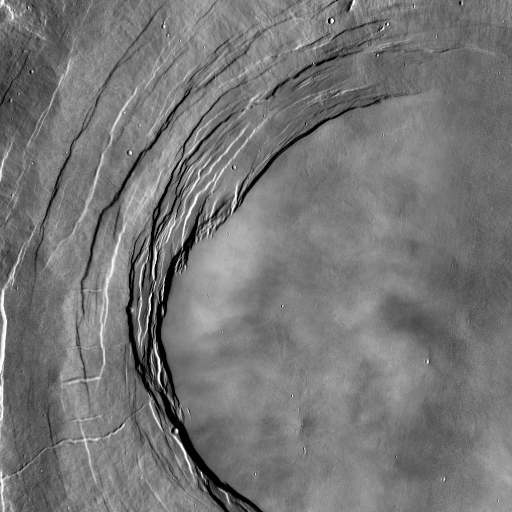
Crater classes present: Background, Other